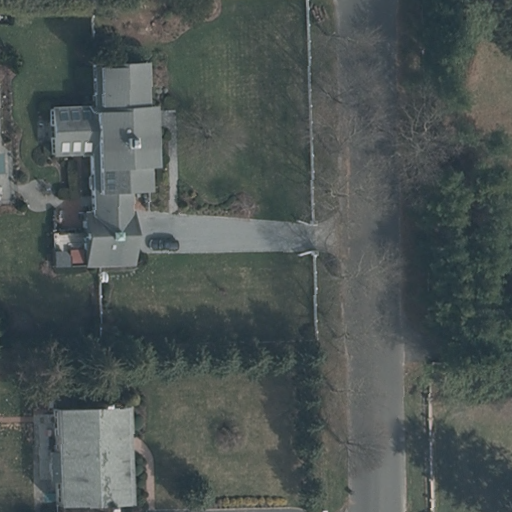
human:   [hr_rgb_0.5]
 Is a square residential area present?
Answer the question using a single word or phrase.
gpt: no

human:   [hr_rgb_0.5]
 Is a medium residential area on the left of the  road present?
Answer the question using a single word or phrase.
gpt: no

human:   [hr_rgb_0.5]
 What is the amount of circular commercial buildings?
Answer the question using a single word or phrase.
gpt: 0

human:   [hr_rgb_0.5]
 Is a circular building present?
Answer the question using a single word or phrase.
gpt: no

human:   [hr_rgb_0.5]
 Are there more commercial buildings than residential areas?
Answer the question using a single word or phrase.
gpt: no

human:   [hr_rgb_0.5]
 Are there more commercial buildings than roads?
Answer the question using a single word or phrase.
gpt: no

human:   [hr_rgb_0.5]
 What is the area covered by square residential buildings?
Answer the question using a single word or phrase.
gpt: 0m2

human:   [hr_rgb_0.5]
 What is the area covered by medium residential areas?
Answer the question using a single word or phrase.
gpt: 0m2

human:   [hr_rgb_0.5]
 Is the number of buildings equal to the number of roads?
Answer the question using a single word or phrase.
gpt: no

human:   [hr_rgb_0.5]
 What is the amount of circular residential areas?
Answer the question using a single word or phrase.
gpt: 0

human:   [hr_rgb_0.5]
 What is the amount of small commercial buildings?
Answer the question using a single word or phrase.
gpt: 0

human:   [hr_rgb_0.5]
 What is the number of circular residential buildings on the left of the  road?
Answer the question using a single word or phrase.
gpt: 0

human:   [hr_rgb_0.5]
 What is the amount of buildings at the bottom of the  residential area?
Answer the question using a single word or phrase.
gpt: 0

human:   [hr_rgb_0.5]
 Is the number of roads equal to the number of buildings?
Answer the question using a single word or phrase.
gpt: no

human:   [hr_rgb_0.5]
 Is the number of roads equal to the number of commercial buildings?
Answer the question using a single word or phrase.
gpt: no

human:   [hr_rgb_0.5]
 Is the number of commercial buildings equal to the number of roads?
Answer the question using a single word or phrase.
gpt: no

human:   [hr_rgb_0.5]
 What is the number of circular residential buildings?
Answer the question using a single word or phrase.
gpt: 0

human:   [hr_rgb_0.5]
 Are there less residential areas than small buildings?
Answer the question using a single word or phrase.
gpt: no

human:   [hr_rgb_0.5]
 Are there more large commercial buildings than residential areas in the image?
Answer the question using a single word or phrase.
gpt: no

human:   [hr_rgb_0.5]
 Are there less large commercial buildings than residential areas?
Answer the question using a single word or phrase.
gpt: yes

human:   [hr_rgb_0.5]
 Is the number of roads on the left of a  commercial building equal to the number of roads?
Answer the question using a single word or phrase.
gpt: no

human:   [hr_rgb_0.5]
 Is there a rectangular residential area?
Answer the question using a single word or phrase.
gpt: yes

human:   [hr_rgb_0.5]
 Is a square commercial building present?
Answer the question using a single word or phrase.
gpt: no

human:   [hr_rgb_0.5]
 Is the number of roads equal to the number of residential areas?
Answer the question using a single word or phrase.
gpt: yes

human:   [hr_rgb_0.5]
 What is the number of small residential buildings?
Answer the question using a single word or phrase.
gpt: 0

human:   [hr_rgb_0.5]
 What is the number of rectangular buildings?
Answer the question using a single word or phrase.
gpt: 0

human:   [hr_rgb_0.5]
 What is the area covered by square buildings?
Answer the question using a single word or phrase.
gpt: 0m2

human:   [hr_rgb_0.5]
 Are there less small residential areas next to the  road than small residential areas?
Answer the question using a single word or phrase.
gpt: no

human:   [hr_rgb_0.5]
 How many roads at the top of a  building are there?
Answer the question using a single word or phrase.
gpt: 0

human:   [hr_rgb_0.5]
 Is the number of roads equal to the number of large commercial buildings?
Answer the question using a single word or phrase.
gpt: no

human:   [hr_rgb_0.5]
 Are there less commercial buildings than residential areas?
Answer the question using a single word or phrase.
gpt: yes

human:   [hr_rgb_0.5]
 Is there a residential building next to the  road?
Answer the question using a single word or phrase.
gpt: yes

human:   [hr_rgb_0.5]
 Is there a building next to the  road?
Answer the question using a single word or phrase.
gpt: yes

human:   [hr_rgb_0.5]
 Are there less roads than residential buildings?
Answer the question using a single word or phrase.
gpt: yes

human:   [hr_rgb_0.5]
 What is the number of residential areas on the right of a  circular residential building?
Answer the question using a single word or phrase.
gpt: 0

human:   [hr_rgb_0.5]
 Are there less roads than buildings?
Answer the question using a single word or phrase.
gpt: yes